Field crop: maize
Growth stage: 2
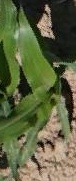
Species: maize